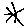
Label: star